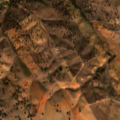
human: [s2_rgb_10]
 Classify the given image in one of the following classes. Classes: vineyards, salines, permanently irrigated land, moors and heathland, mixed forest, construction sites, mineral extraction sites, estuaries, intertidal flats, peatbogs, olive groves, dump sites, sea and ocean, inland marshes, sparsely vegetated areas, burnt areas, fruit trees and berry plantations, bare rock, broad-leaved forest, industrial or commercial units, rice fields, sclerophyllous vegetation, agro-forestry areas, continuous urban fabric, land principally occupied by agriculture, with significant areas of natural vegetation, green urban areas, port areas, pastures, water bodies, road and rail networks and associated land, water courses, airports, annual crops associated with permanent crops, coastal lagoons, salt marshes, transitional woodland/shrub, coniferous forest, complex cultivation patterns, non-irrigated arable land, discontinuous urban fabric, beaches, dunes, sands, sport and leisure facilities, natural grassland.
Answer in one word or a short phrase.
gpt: non-irrigated arable land, agro-forestry areas